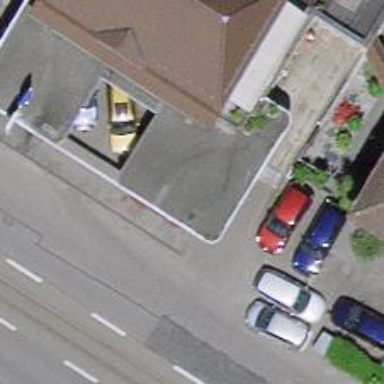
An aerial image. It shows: Fuel station.